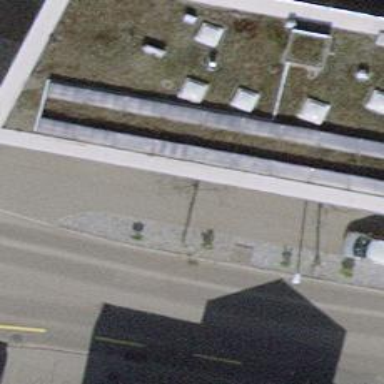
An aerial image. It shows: Cafe.